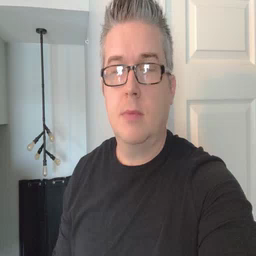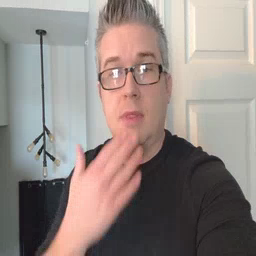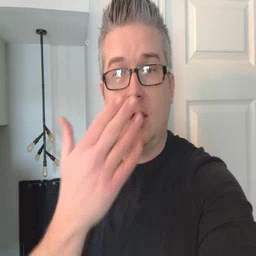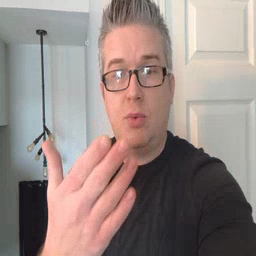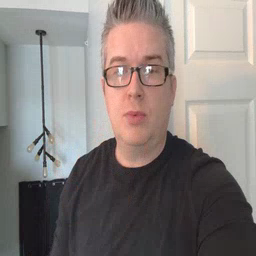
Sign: thankyou